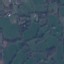
Land use / land cover class: Pasture